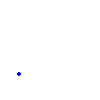
Particle: kaon